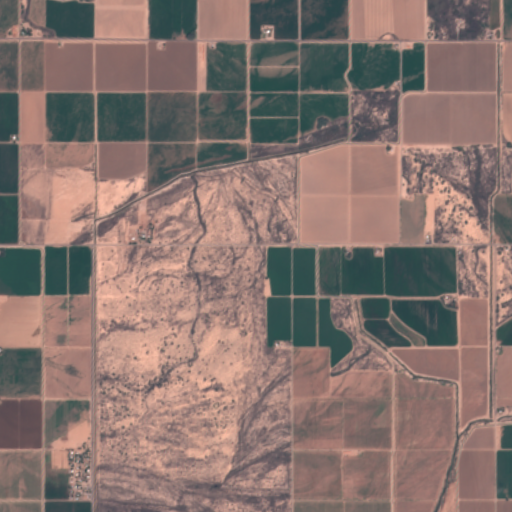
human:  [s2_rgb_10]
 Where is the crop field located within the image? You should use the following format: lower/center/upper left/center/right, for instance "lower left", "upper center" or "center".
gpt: The crop field is located in the upper of the image.
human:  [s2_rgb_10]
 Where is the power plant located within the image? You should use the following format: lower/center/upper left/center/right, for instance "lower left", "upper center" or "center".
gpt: There is no power plant in the image.